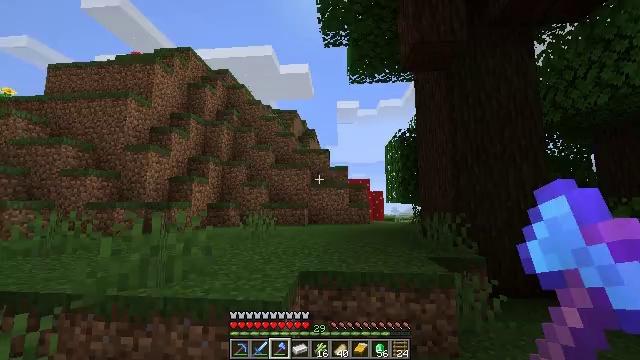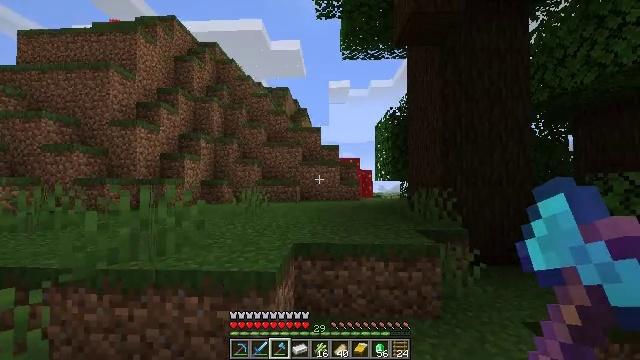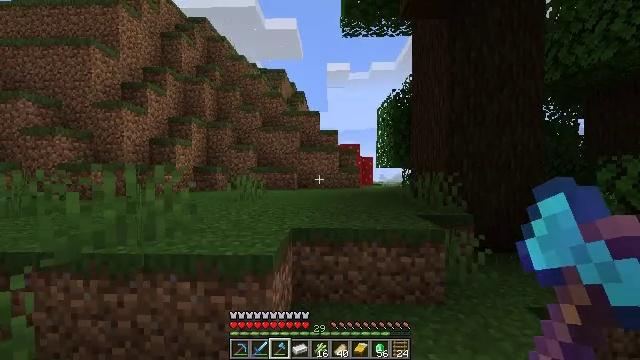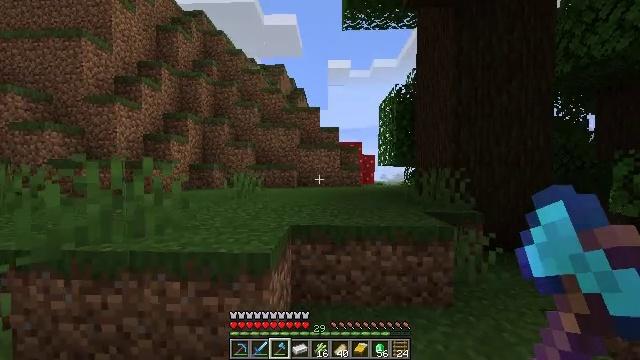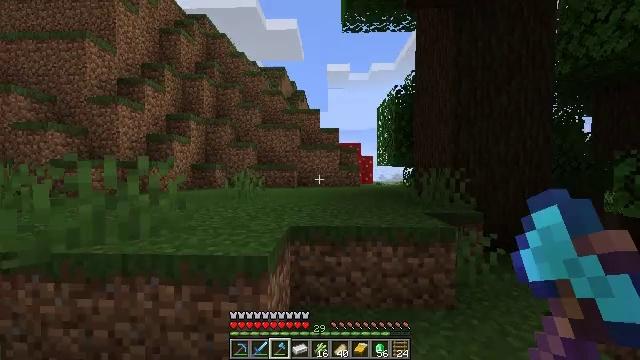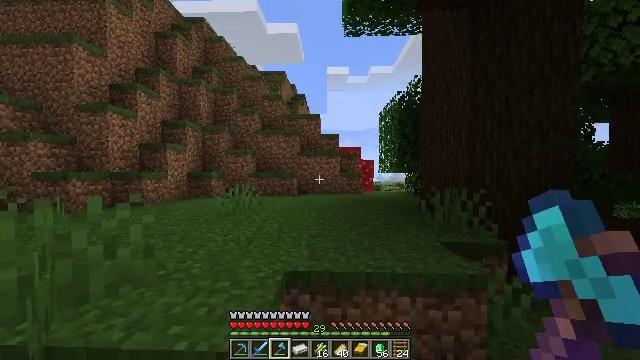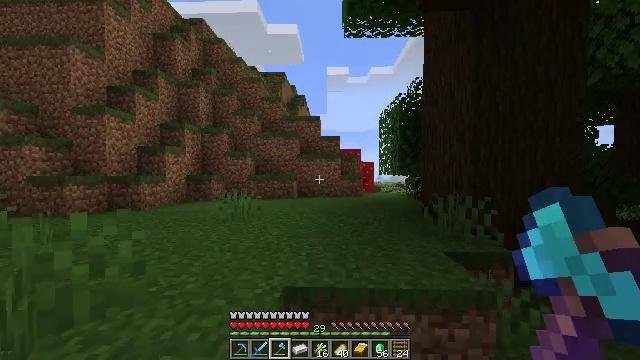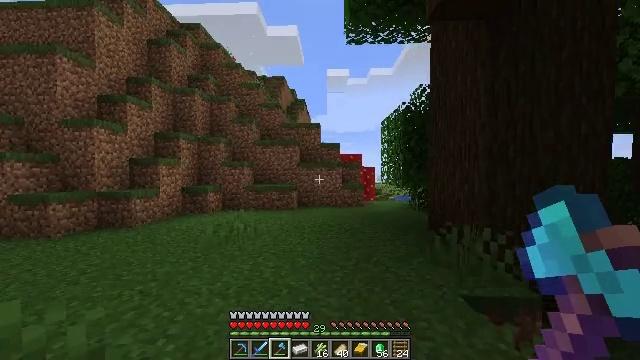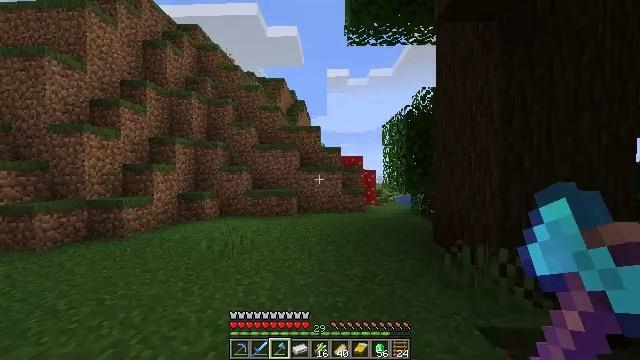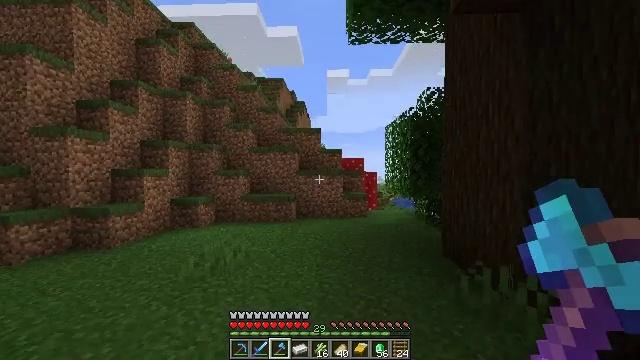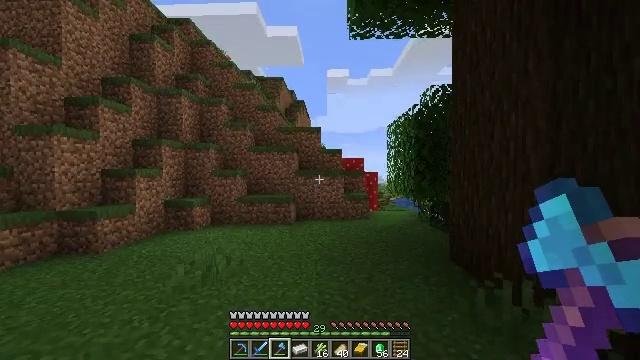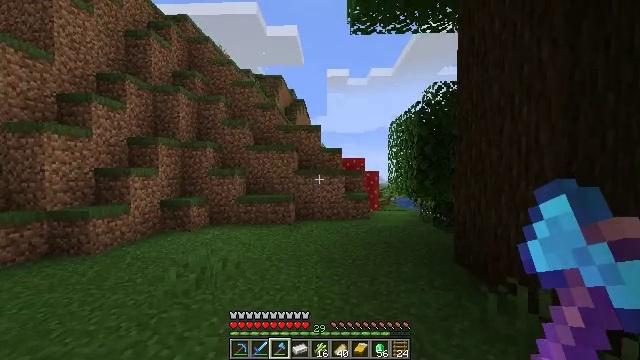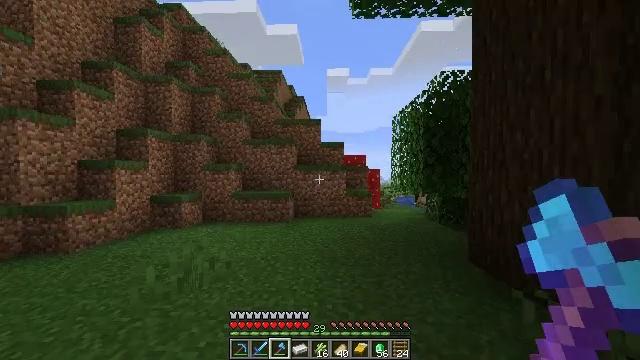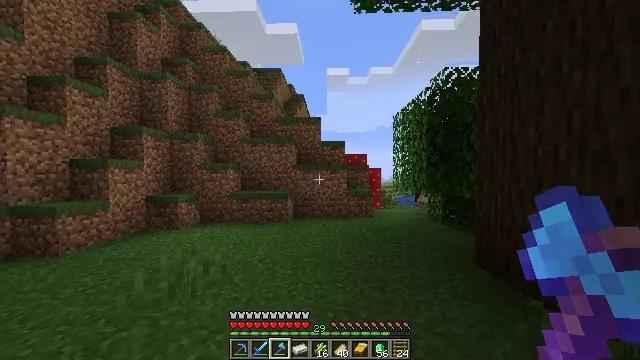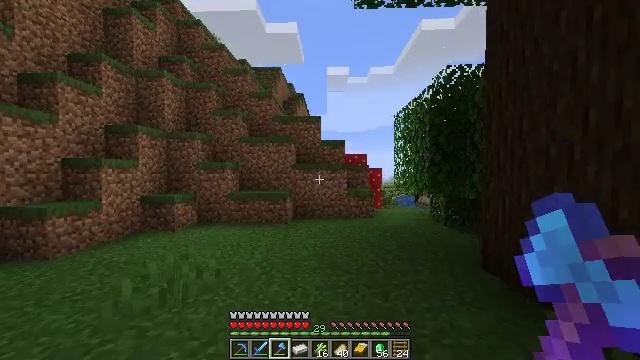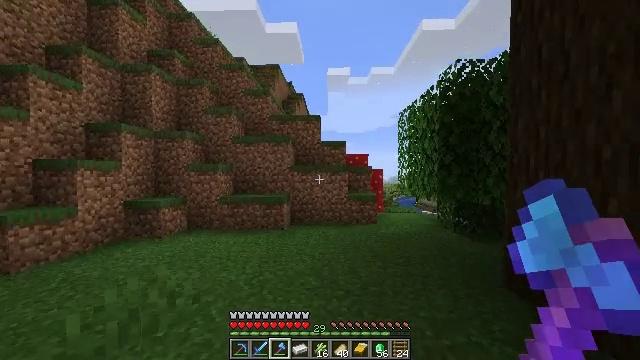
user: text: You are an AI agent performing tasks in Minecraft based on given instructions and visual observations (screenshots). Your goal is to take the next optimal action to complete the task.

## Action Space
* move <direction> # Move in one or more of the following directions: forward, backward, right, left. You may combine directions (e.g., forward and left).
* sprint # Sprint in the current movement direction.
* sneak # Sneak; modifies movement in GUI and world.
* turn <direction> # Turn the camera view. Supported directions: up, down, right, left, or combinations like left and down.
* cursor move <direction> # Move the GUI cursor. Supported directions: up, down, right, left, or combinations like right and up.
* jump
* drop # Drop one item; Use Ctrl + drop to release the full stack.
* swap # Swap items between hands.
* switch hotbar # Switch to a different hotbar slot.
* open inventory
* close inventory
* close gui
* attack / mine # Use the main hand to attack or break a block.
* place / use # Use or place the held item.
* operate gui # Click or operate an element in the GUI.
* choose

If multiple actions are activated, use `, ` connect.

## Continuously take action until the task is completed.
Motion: motion action
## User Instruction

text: Break the dark oak log in the forest.
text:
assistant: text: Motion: move forward, jump
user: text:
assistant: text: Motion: move forward, sprint, turn down, jump
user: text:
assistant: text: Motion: move forward, sprint, jump
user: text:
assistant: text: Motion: move forward, sprint, jump
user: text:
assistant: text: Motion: move forward, jump
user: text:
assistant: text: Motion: move forward, jump
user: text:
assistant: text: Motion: move forward, jump
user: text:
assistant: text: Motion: move forward, jump
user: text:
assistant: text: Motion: move forward, jump
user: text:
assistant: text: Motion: move forward, jump
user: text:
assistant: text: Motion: move forward, sprint, jump
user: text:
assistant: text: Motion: move forward, sprint, jump
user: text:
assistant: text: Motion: move forward, sprint, jump
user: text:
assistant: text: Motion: move forward, sprint, jump
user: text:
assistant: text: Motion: move forward, jump
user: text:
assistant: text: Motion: move forward, jump
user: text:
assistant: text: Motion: move forward, jump
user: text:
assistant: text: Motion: move forward, turn right and down, jump
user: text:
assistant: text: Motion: move forward, turn right and down, jump
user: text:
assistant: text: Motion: move forward, turn right and down, jump
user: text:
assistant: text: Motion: turn right and down
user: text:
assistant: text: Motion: turn right and down
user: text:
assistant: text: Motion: turn right
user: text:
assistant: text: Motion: turn right
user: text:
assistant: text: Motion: no_op
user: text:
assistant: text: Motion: move forward
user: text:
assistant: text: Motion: move forward and move right
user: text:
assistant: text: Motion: move forward and move right
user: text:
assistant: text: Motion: move forward and move right
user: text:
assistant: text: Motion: move forward and move right